Question: When using a spilt view controller, I have a Master and Detail View. When the iPad is in Portrait mode, the master view is displayed as a popup. How can I adjust the height of the masterview (popup view)?
I have tried:
'''
self.contentSizeForViewInPopover = CGSizeMake(320.0, 2 * 52.0);
'''
But I am not sure were to set this?

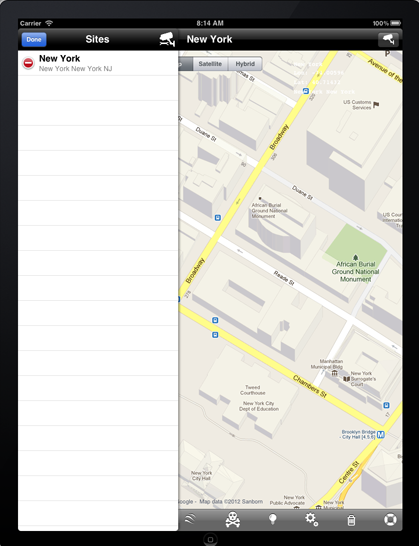
Answer: You used to be able to set the size in viewDidLoad using contentSizeForViewInPopover. But in iOS 5.1, the presentation style of the master view controller was changed to slide in rather than appear as a standard popover. As far as I can tell, it still a UIPopover, but we can no longer modify its size. I tried contentSizeForViewInPopover on the view, as well as setPopoverContentSize on the popover <URL>, and neither had any effect.
The <URL> still shows the old style of the master view controller popover.
You could try changing the height of the table view inside your detail view, and then <URL>. I haven't tried this myself.
Also, since your detail view is showing a map, you might want to <URL>, to prevent that from interfering with the map gestures.